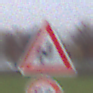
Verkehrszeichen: DoppelkurveRechts
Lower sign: Geschwindigkeit70
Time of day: Midday
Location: Outdoor (Suburban)
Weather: Overcast
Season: NotSpecified
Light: Natural